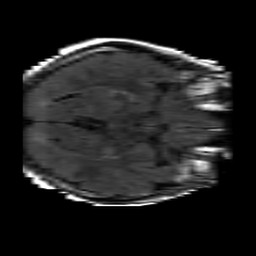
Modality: FLAIR
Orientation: axial
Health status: ill
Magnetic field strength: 3 T